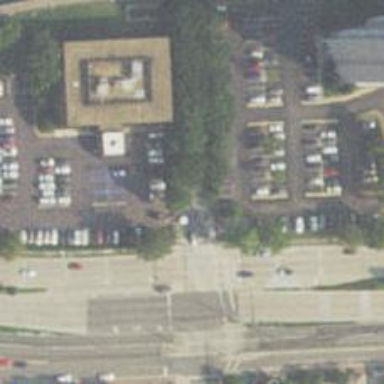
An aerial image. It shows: Excellent visible footway with asphalt surface.